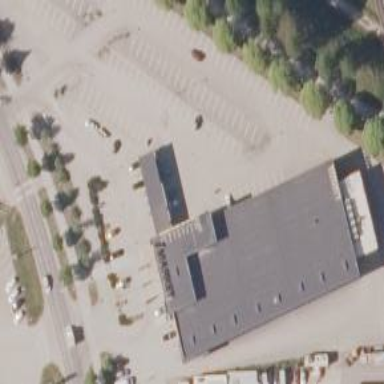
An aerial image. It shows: Supermarket.